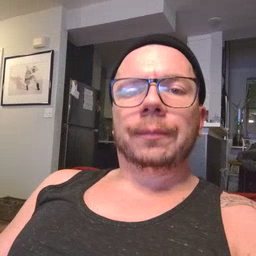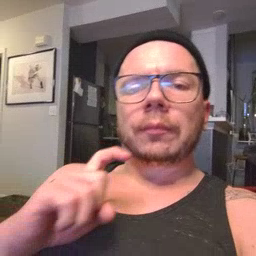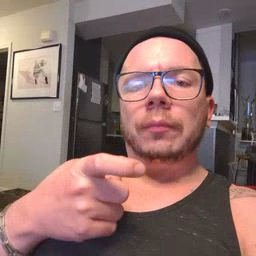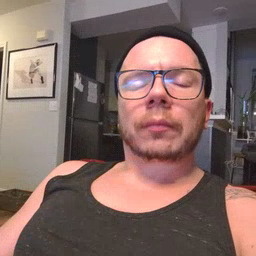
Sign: gift